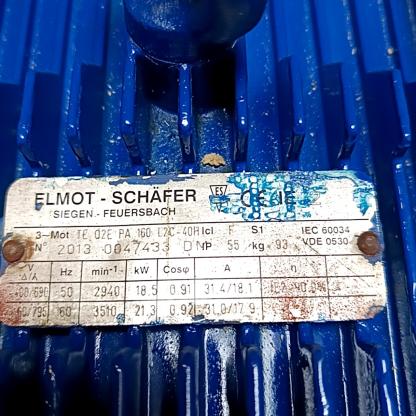
Klasa: tabliczka-znamionowa